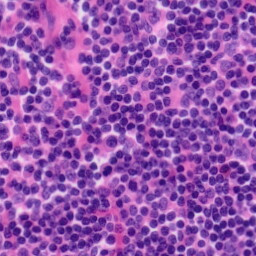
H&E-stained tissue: Tonsil